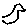
Label: bird